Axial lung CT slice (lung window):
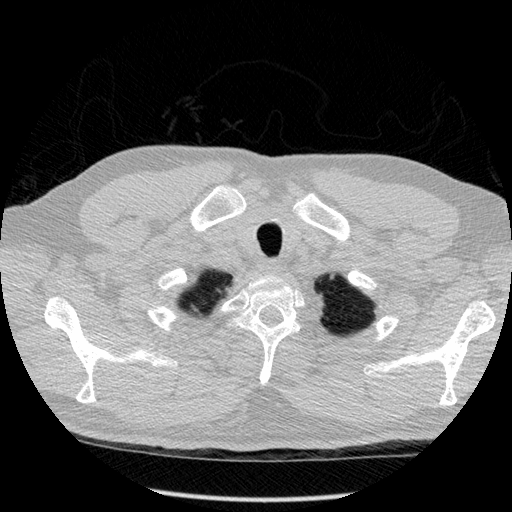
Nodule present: no